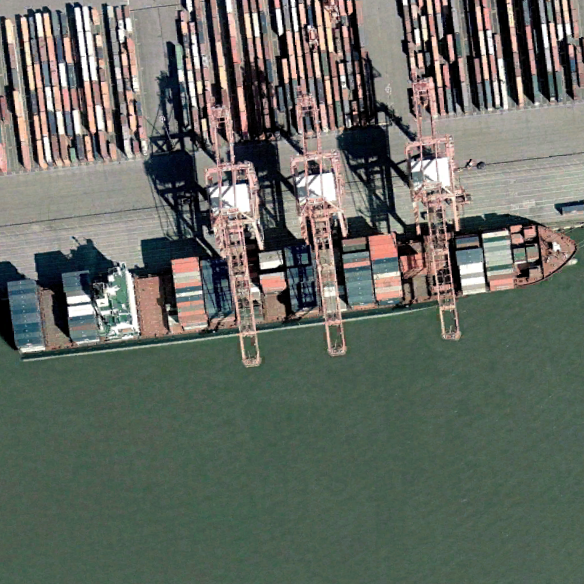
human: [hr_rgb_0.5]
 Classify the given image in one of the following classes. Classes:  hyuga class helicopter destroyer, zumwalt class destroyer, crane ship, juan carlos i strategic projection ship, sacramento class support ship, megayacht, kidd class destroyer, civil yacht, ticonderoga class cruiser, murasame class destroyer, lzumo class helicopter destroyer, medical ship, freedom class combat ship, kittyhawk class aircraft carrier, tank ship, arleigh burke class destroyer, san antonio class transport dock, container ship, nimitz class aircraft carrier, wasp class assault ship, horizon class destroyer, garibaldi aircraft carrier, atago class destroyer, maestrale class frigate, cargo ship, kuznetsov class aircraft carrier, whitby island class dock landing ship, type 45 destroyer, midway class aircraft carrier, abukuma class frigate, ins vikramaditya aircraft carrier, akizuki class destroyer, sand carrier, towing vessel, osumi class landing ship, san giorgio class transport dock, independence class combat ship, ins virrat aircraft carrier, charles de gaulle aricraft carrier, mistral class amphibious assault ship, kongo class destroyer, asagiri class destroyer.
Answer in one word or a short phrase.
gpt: Container ship